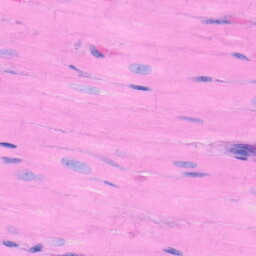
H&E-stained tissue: Heart